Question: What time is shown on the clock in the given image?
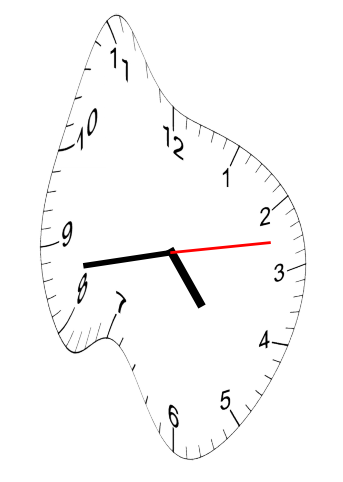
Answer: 04:43:13